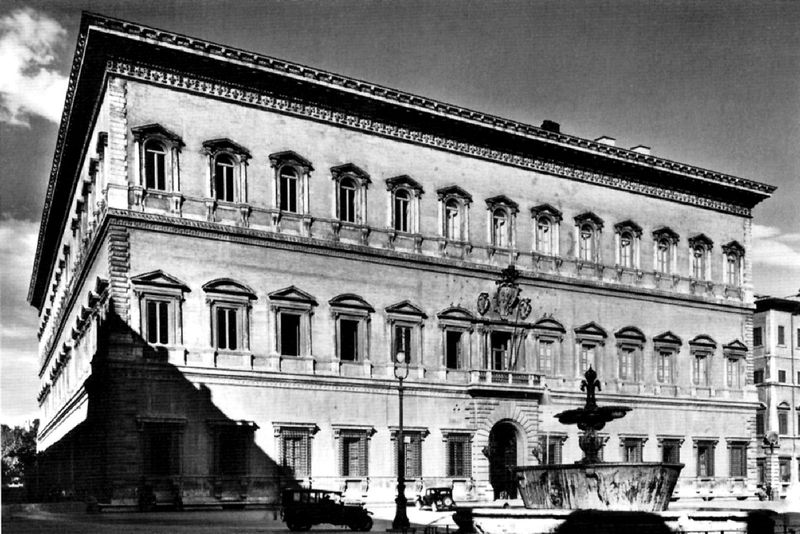
Titel: Rom, Palazzo Farnese
Künstler: Andrea di Sangallo
Standort: Rom, Palazzo Farnese (EU - I - Latium)
Schlagwörter: schatten, fenster, laternen, licht, schwarz, straße, tür, weiss, gebäude, haus, ornament, alt, architektur, sonne, klassizismus, renaissance, brunnen, deutschland, bogen, fassade, italien, giebel, türe, platz, auto, wagen, windows, ornamente, stuck, tor, foto, bögen, eingang, palast, schwarzweiss, rom, fries, portal, wappen, gesims, straßenlaterne, florenz, water, roof, staße, shadow, automobil, fahrzeug, door, nürnberg, ädikula, archway, doors, stadthaus, piazza, hamburg, wagon, lamp post, old building, shaddow, railings, jeeo, jeep, image is black and white, building made of stone, ornate detailinng, founnding inn the fronnt, clouds, blue sky, old car, rows of windows, chimmneys, two buildings